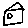
Label: house